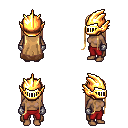
a pixel art fantasy rpg character, female body template, human, dark skin, brown cape, red pants, light blonde extra-long hairstyle, gold helm, metal gloves, four views (front, back, left, right), 2x2 character sprite sheet, small pixel art, hard edges, no anti-aliasing